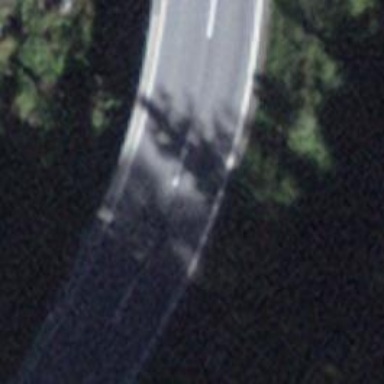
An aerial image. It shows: Primary road with asphalt surface.